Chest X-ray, PA view. Patient: 35 years old, sex M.
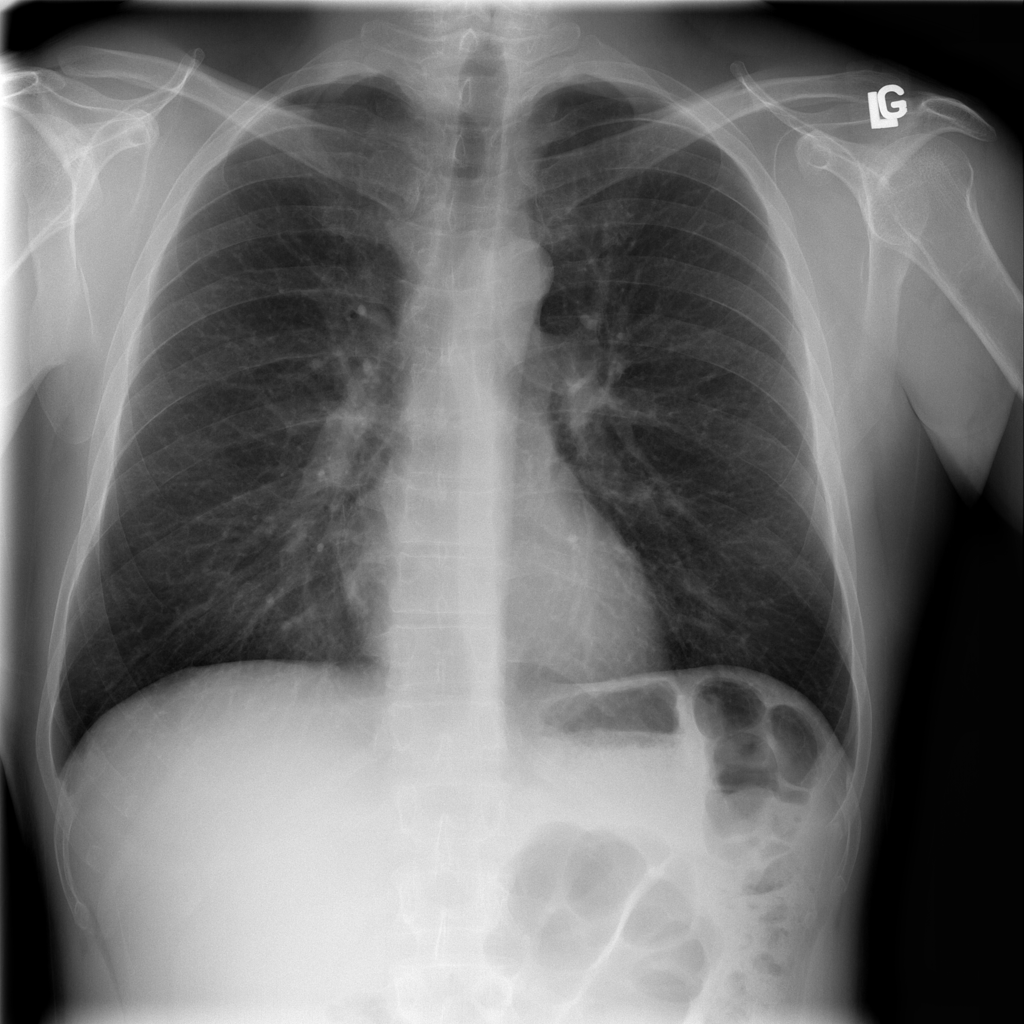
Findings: No Finding